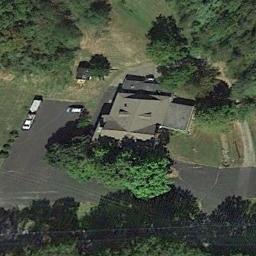
Label: residential